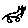
Label: cat